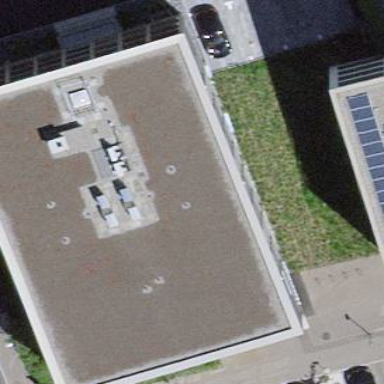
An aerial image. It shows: Bank building.